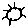
Label: sun